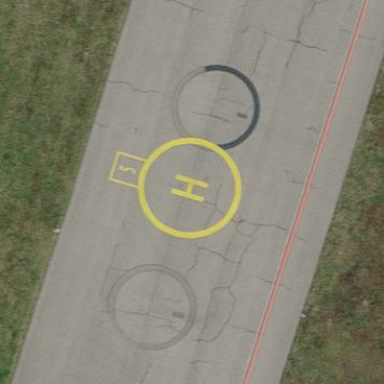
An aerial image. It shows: Image showing helipad at airport.